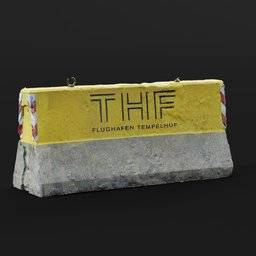
Label: architecture